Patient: sex F, age 35
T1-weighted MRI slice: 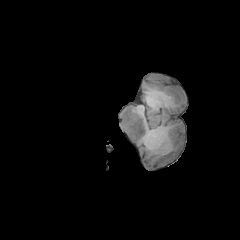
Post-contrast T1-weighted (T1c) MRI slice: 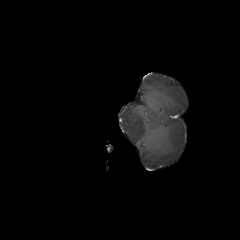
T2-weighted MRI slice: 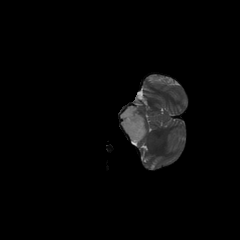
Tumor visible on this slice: yes
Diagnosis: Astrocytoma, IDH-mutant
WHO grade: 3